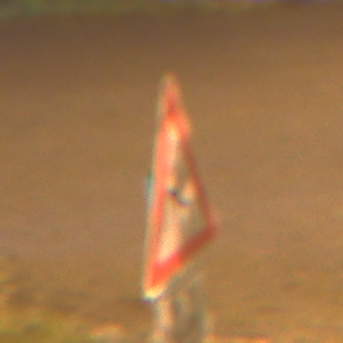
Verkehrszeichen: FlugbetriebRechts
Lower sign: ZeitangabenMitBeschraenkungAufWochentage2
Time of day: Night
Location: Outdoor (Urban)
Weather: PartlyCloudy
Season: NotSpecified
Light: Artificial